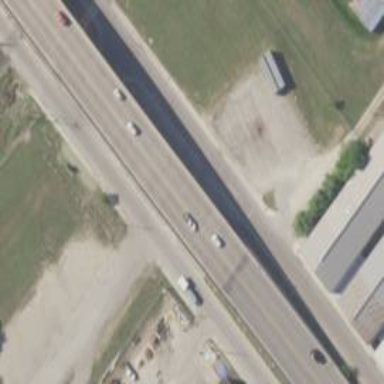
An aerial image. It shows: Secondary link road with asphalt surface.